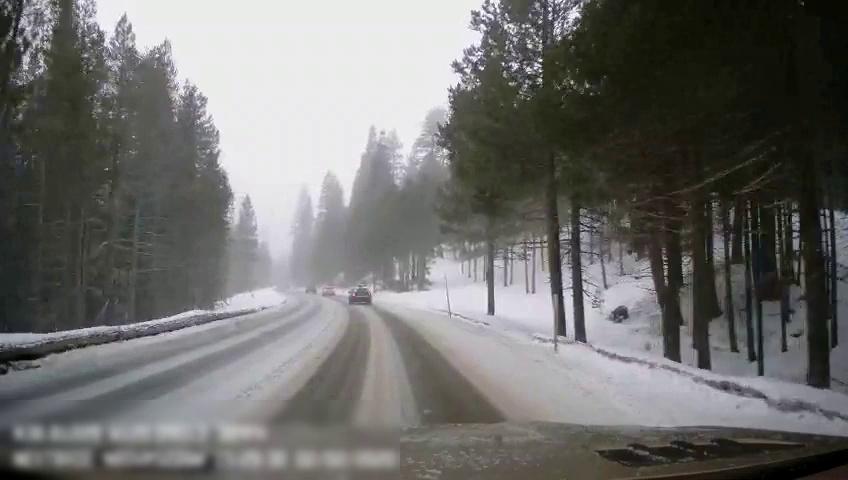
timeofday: Day
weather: Snowy
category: Drivable Space
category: Vehicles | Car
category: Vehicles | SUV